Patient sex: F
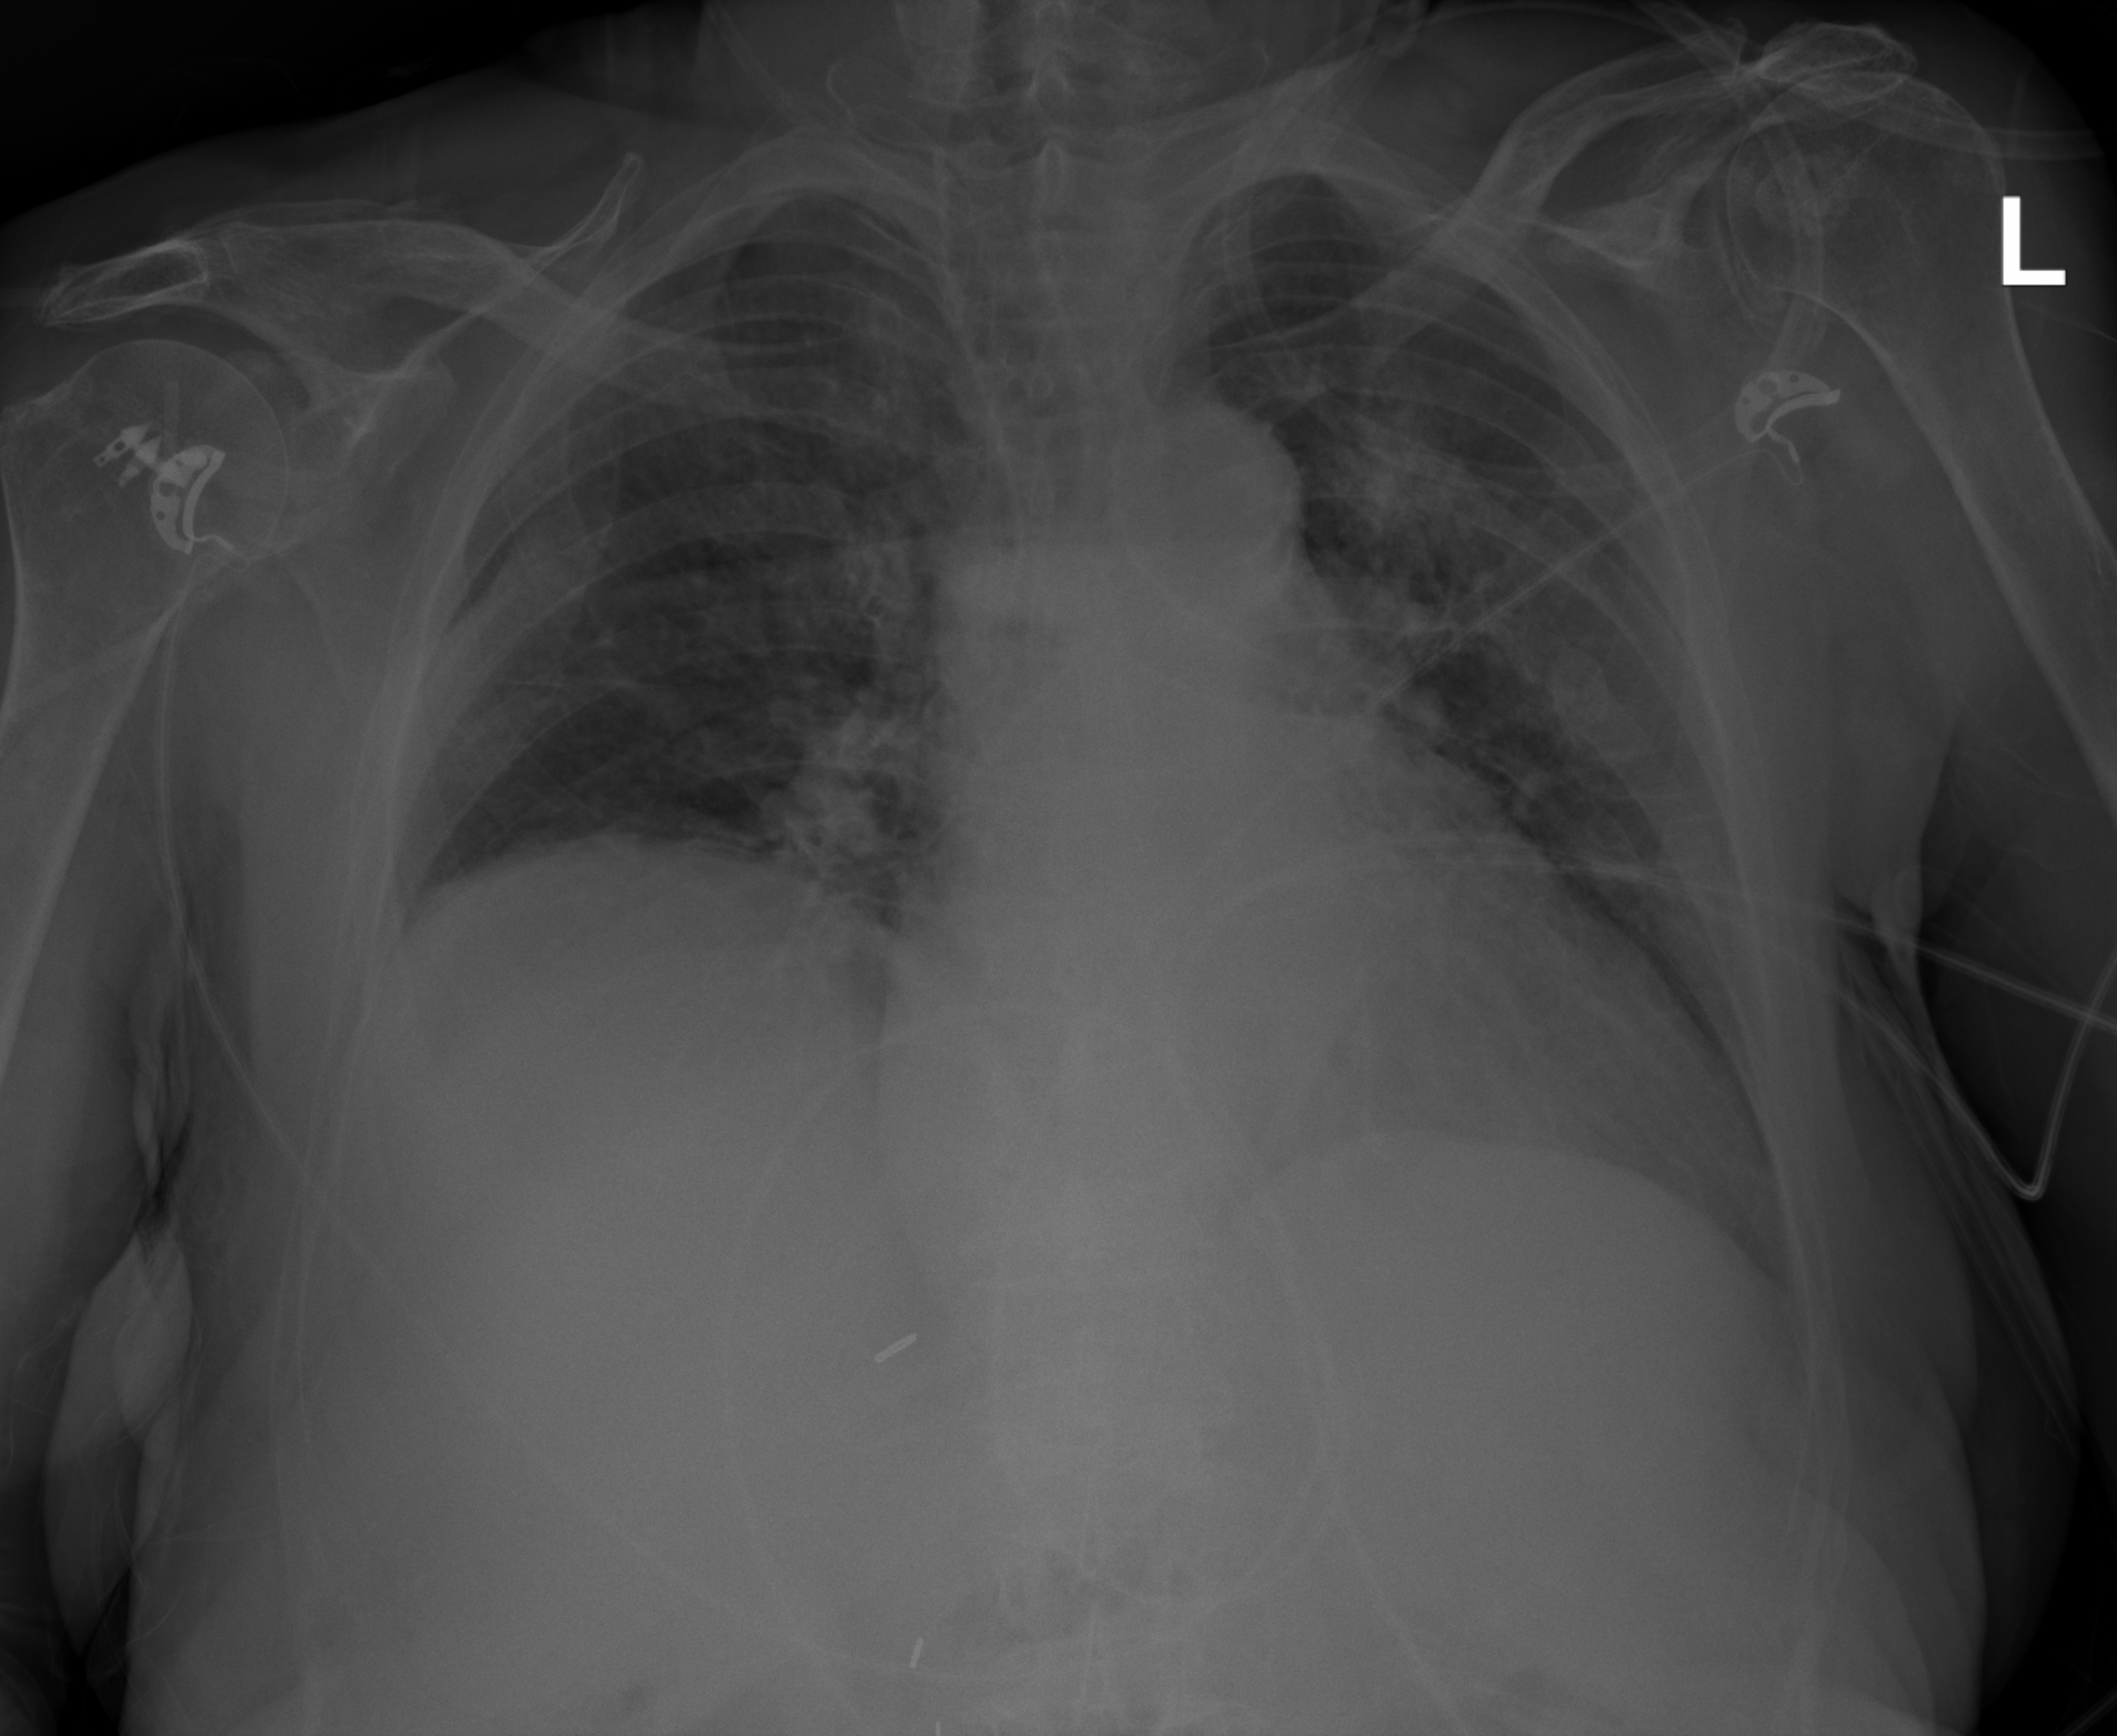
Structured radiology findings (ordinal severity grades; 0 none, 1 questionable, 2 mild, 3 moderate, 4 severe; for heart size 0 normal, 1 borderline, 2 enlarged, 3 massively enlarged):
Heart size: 2
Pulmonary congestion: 2
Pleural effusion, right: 0
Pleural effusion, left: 0
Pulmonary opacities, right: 3
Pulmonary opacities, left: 3
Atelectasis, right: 0
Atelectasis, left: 0